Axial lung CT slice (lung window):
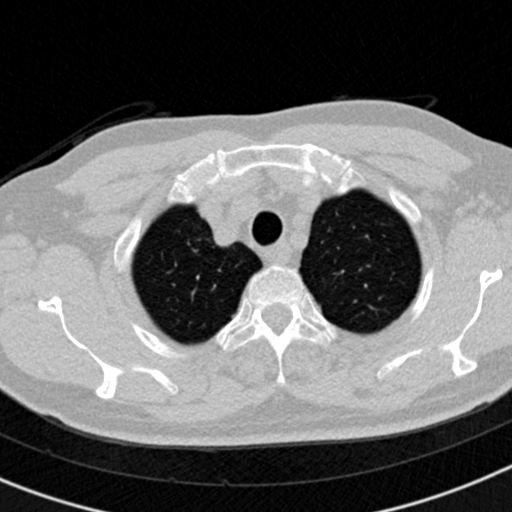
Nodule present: no